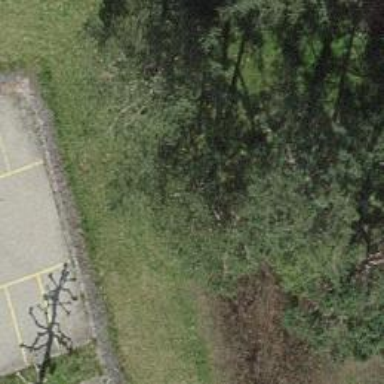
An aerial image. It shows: Urban environment with evergreen needle-leaved trees.